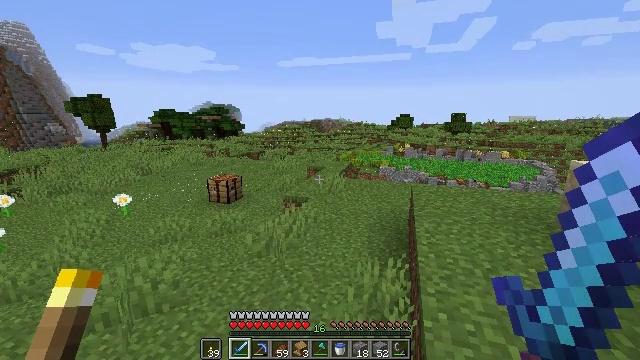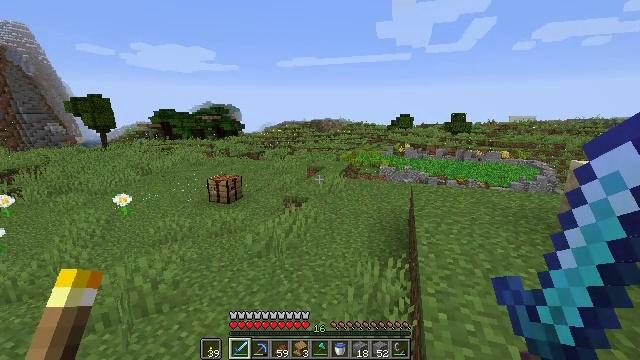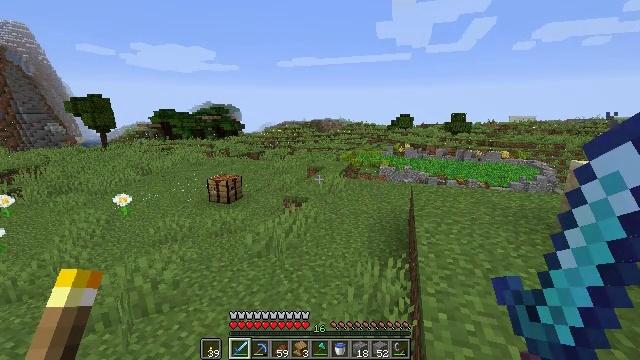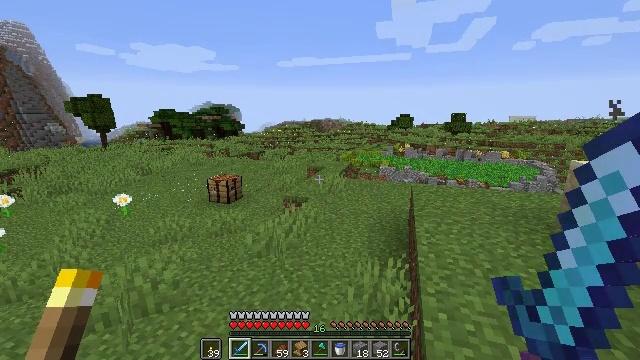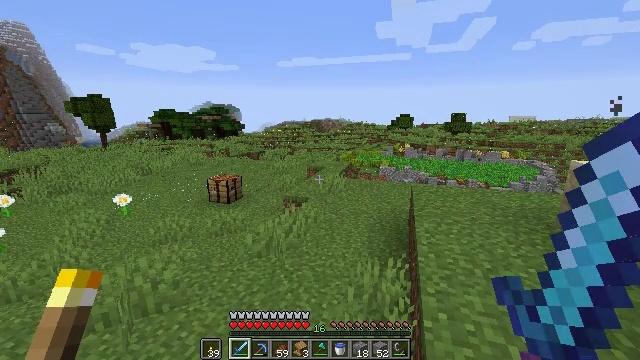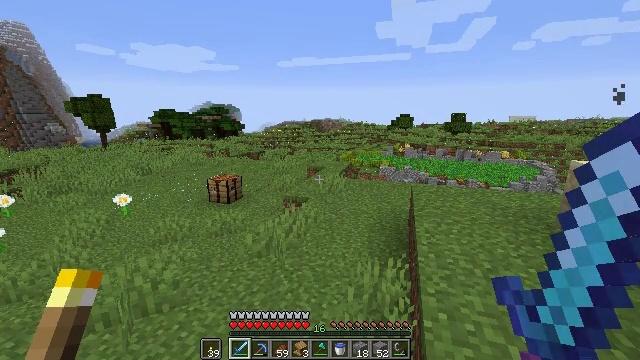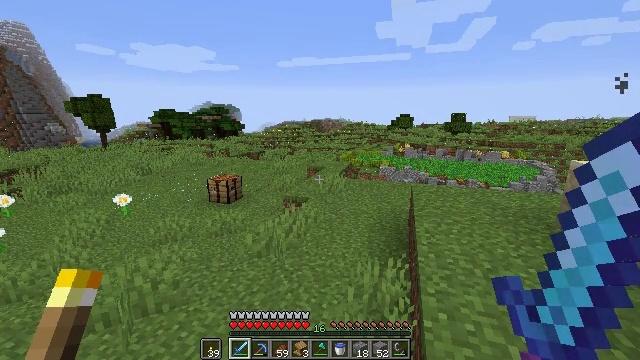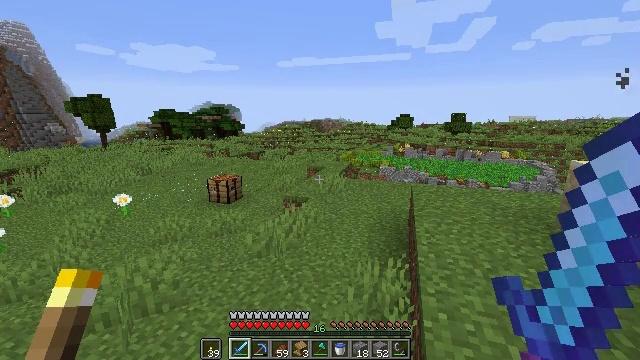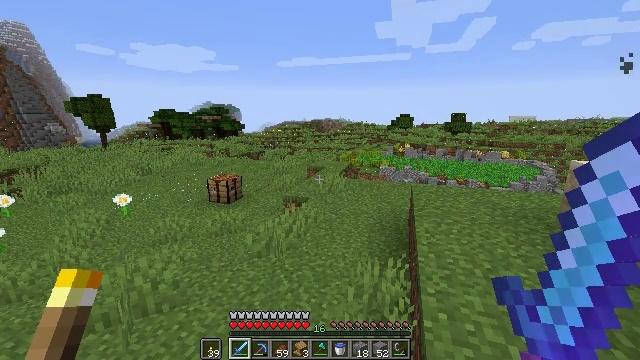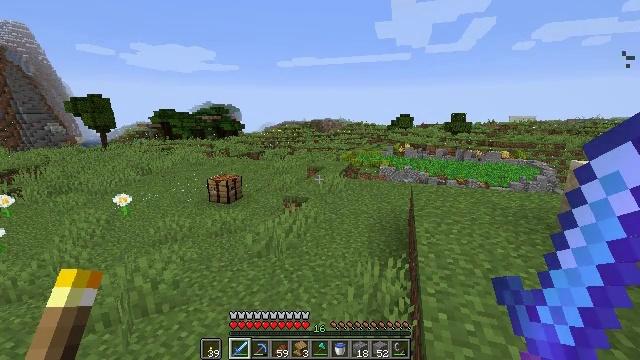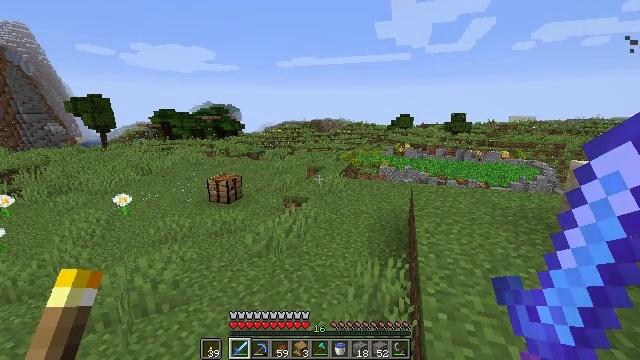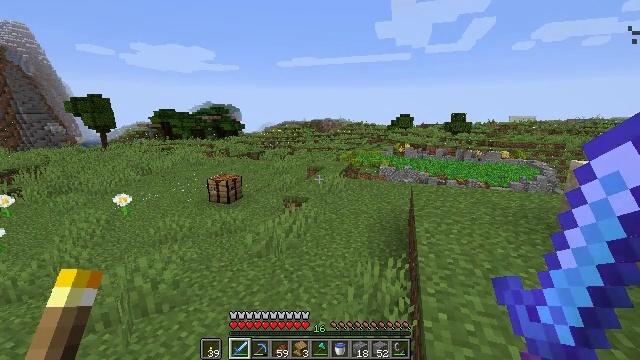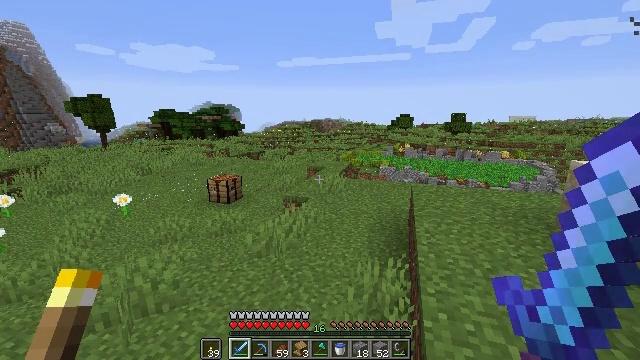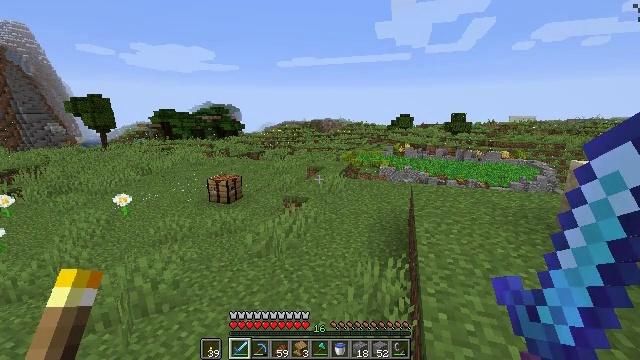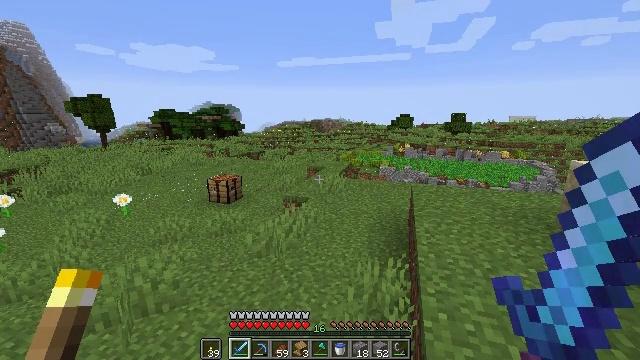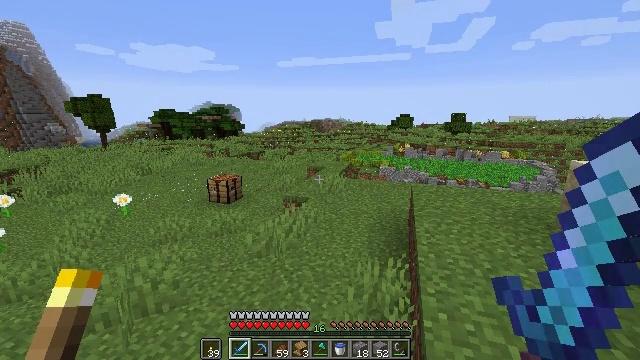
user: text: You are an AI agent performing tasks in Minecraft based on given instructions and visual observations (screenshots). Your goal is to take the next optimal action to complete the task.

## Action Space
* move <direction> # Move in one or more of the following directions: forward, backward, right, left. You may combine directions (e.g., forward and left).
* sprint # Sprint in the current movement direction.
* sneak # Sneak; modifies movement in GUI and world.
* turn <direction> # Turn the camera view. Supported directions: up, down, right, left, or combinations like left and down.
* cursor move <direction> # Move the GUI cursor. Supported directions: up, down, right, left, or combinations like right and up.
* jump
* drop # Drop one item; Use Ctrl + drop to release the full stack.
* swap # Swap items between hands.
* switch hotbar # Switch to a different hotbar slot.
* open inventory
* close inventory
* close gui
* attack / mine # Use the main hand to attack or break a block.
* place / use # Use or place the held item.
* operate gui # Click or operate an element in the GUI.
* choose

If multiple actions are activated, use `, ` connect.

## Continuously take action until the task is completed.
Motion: motion action
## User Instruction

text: Break the stonecutter to collect it.
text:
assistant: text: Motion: no_op
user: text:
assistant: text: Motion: no_op
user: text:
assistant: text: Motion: no_op
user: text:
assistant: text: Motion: no_op
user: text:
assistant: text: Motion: no_op
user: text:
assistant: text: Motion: no_op
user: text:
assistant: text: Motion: no_op
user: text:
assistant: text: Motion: no_op
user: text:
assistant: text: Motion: no_op
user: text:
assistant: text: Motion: no_op
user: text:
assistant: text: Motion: no_op
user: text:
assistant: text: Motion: no_op
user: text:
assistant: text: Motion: no_op
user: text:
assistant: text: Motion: no_op
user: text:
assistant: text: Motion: no_op
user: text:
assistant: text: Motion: no_op
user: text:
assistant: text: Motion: no_op
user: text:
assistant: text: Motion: no_op
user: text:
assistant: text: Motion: no_op
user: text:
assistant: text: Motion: no_op
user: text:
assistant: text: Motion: no_op
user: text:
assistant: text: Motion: no_op
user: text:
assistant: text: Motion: no_op
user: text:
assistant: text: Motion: no_op
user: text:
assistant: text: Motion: no_op
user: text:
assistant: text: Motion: no_op
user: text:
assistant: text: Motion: no_op
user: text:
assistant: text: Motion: no_op
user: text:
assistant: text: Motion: no_op
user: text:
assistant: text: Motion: no_op